The image is the raw time-domain waveform of a rolling-element bearing's vibration signal. Diagnose the bearing from this image, choosing from: normal, inner_race, outer_race, ball.
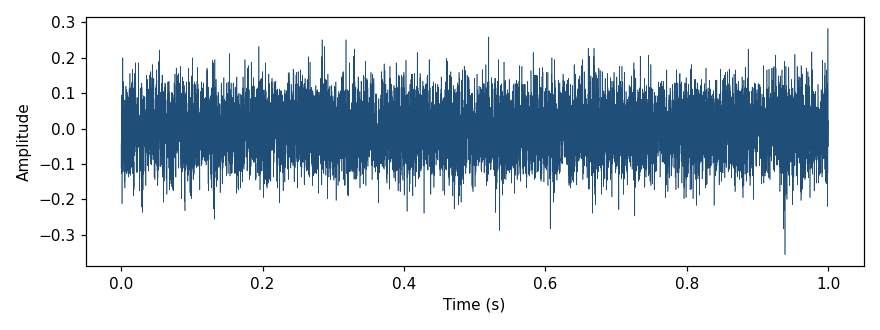
Answer: normal